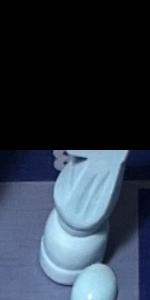
Label: Knight_White